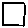
Label: square